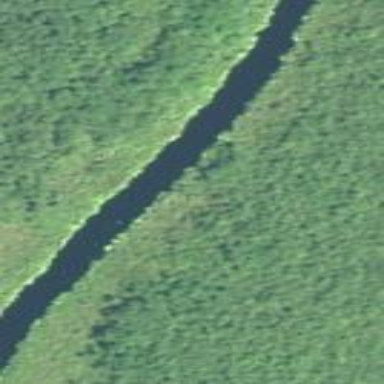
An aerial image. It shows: River flowing through natural landscape.